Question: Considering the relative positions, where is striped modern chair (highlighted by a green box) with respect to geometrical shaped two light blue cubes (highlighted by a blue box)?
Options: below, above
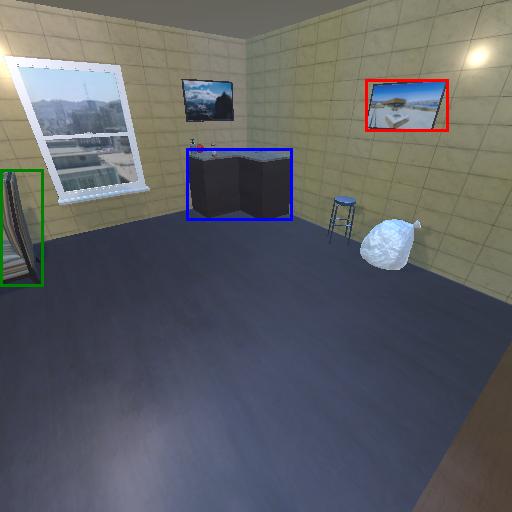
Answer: below